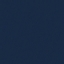
Land use / land cover class: SeaLake